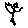
Label: bird